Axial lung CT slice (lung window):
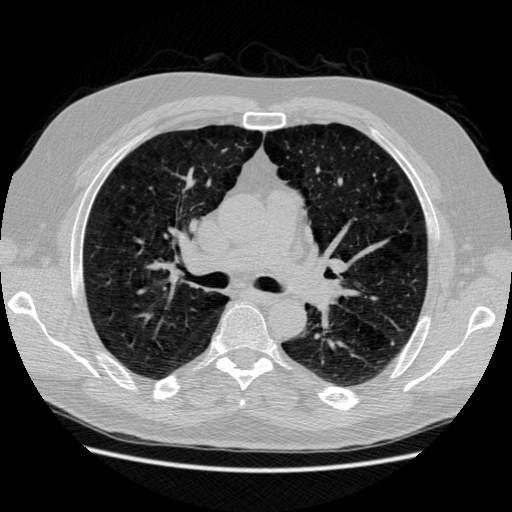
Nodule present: no